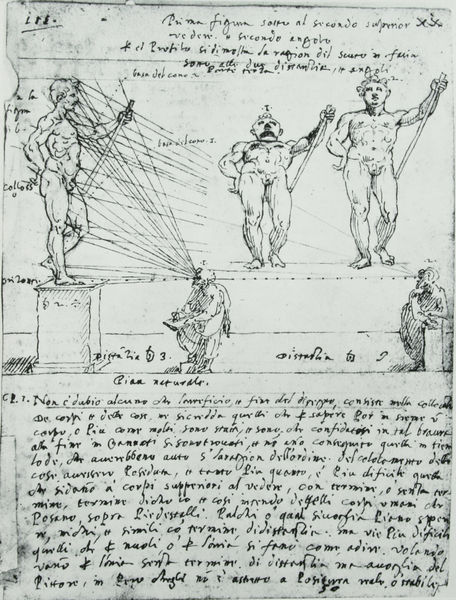
Titel: Codex Huygens, fol. 111r
Künstler: Leonardo da Vinci
Standort: New York
Institution: Pierpont Morgan Library
Schlagwörter: akt, feder, körper, mann, nackt, schatten, weiß, menschen, frankreich, grau, licht, mund, männer, nase, profil, schwarz, skizze, zeichnung, blick, masse, bart, anatomie, arm, arme, halten, mensch, sockel, figur, stehend, frontal, skulptur, statue, schrift, papier, ansicht, italien, perspektive, stab, studie, grafik, graphik, linien, figuren, französisch, socke, kontrapost, plastik, podest, scham, striche, betrachter, fluchtlinien, punkte, muskulös, penis, tusche, buch, linie, denkmal, zentralperspektive, clown, schwarz weiss, schraffur, künstler, seite, illustration, schwert, text, stöcke, beschriftung, entwurf, tinte, studien, skulpturen, stäbe, blickrichtung, sicht, zeichnen, untersicht, verkürzung, schreiben, muskel, plan, zeilen, dürer, david, herkules, kräftig, zeichner, handschrift, beschreibung, standbild, monument, proportionen, bildhauer, traktat, zeichnungen, michelangelo, leonardo, winkel, froschperspektive, latein, da vinci, notizen, beschriftet, berechnung, handschriftlich, maß, sockle, hoden, theorie, italienisch, musekln, zeichnend, untersetzt, entfernung, verhältnis, lehrbuch, manuskript, blickwinkel, perspektivlinien, korrektur, unteransicht, entfernungen, perspektiven, handschaft, vitruv, heroe, augenhöhe, berechung, entfernen, handscharift, persperktive, kunsttheorie, köprer, standpunkte, italiein